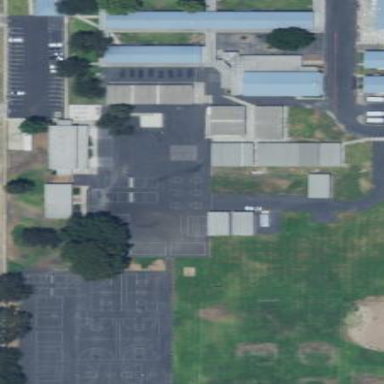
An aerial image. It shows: School.